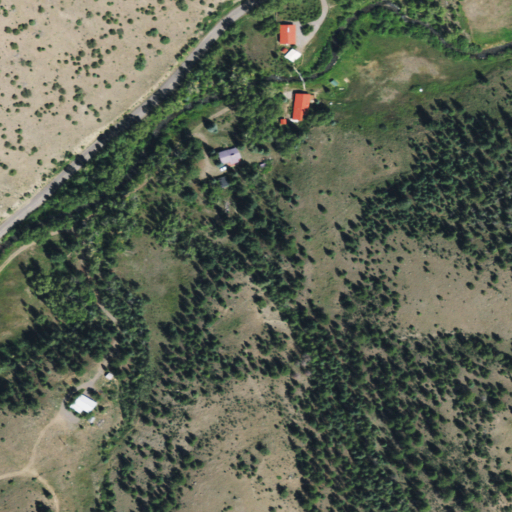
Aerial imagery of valley in Colorado named Pole Canyon containing evergreen forest, woody wetlands, shrub, open development, grassland, deciduous forest, herbaceous wetlands, and low intensity development